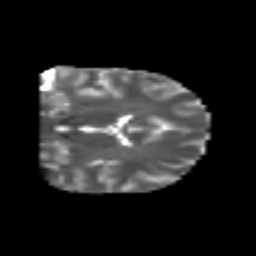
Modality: T2w
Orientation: coronal
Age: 25
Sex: male
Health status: healthy